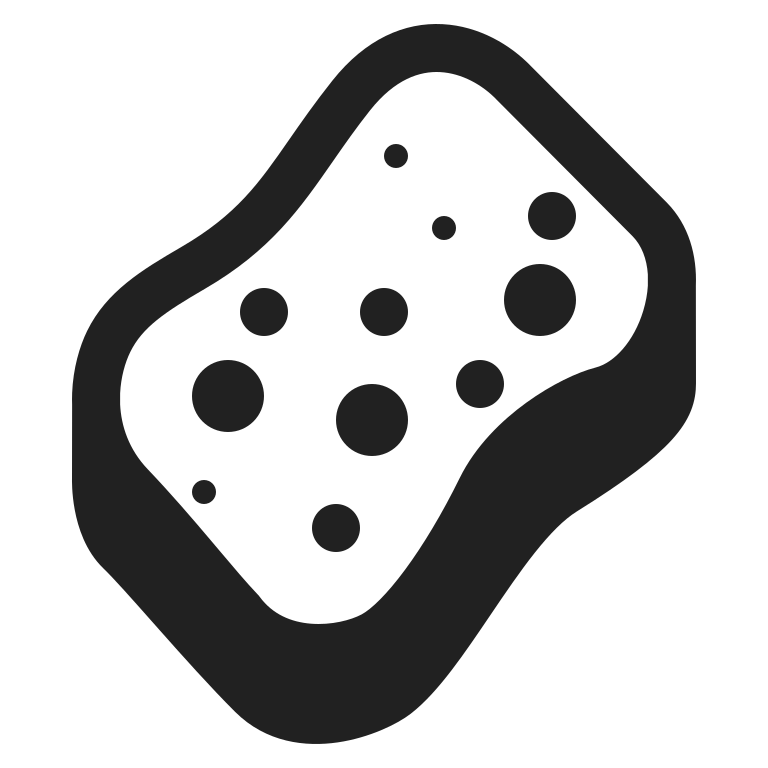
sponge high contrast